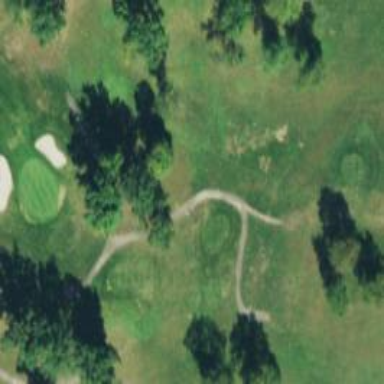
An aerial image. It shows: Path used for both walking and golf.